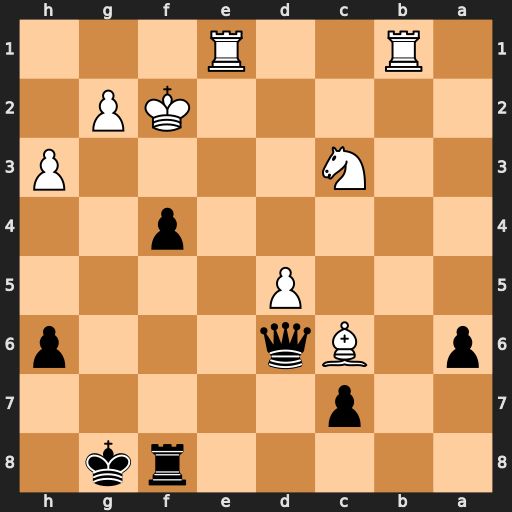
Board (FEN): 5rk1/2p5/p1Bq3p/3P4/5p2/2N4P/5KP1/1R2R3
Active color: b
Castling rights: -
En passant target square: -
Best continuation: Qc5+ Kf1 Qxc3